Current action and preconditions to check: trajectory_clear

Your task: For each precondition in the list above, predict whether it will hold at this action.

Consider the current scene as observed from the mobile robot's camera, and analyze the predicted future states of all dynamic agents (e.g., people, animals, vehicles, or any moving entities) within the NEXT SECOND.

IMPORTANT: Only answer "very likely" if you are absolutely certain—based on strong, clear evidence—that a dynamic agent will violate the precondition in the predicted future state. Do NOT answer "very likely" for unlikely, ambiguous, or low-probability risks.

Ask yourself for each precondition: Is there a high probability, with clear and convincing evidence, that the predicted future states of any dynamic agent will interfere with the predicted future state of the currently executing action within the NEXT SECOND, causing that precondition to fail?

Assess the risk level based on these predictions. Use "likely" or "very likely" if motions create a clear risk of interference.

Use "neutral" or "improbable" if agents are nearby but their predicted paths are clearly diverging or non-conflicting.

Failure Risk Categories: "very improbable", "improbable", "neutral", "likely", "very likely"

Answer Format: Output ONLY the probability_of_failure value from these categories: "very improbable", "improbable", "neutral", "likely", "very likely"

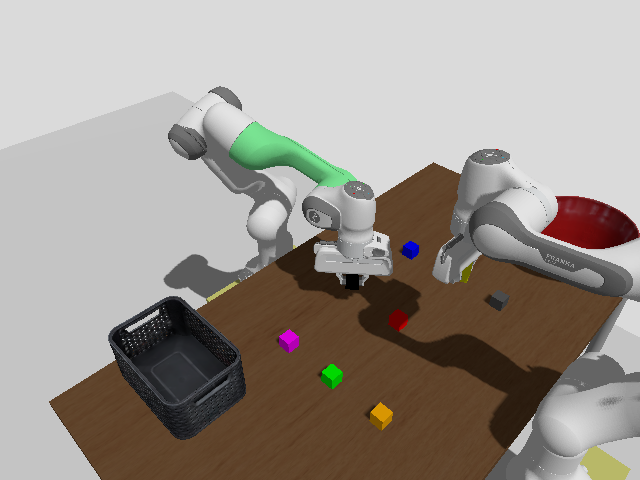

Answer: very improbable